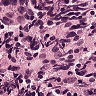
Metastatic tissue present: no